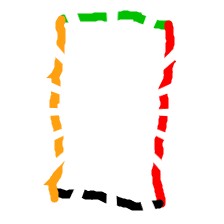
Shape: rectangle